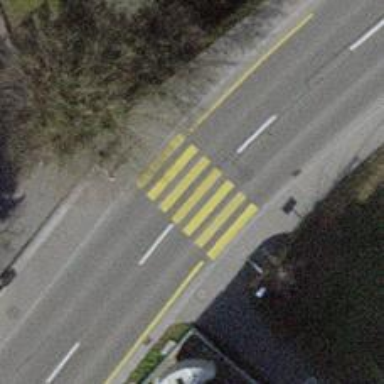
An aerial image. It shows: Uncontrolled zebra crossing on the road.